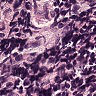
Metastatic tissue present: no